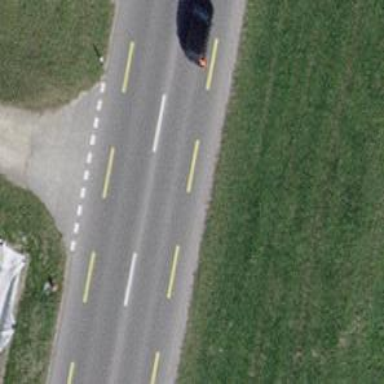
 equipped with cycle lane on both sides."